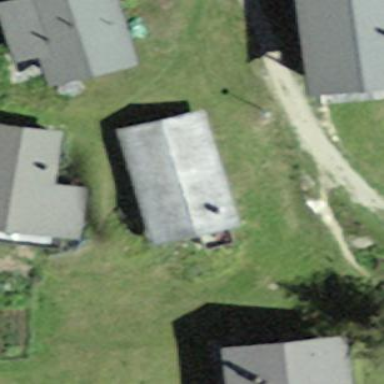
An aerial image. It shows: Gabled roof on residential building.